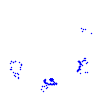
Particle: proton